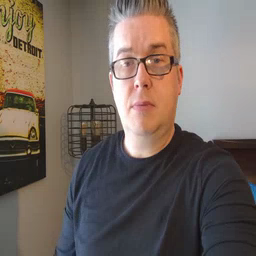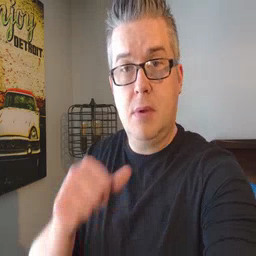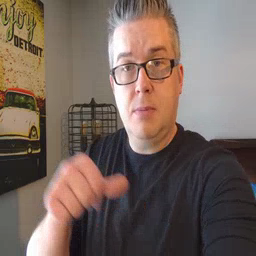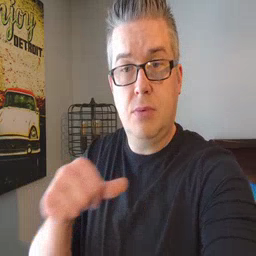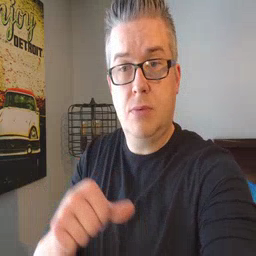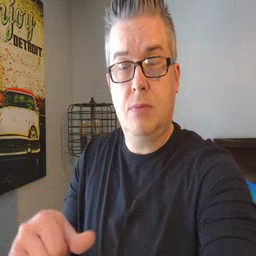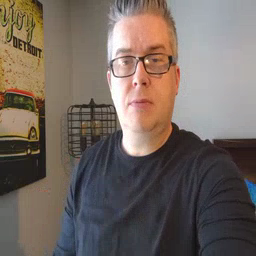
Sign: puzzle